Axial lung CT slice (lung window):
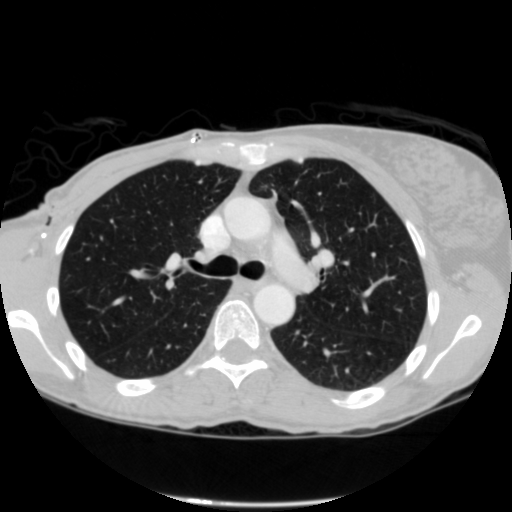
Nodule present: no